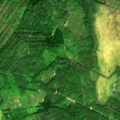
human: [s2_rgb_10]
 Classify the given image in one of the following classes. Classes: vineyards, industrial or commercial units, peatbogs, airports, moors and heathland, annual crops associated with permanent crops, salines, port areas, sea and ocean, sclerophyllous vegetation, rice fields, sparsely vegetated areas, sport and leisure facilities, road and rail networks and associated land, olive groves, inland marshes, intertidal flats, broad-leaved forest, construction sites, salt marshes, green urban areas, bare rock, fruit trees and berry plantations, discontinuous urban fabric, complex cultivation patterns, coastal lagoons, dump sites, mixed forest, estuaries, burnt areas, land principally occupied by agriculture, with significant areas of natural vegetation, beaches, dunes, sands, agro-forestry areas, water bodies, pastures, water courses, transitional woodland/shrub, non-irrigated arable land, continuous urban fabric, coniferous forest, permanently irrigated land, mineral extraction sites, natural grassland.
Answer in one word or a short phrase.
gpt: coniferous forest, mixed forest, transitional woodland/shrub, peatbogs